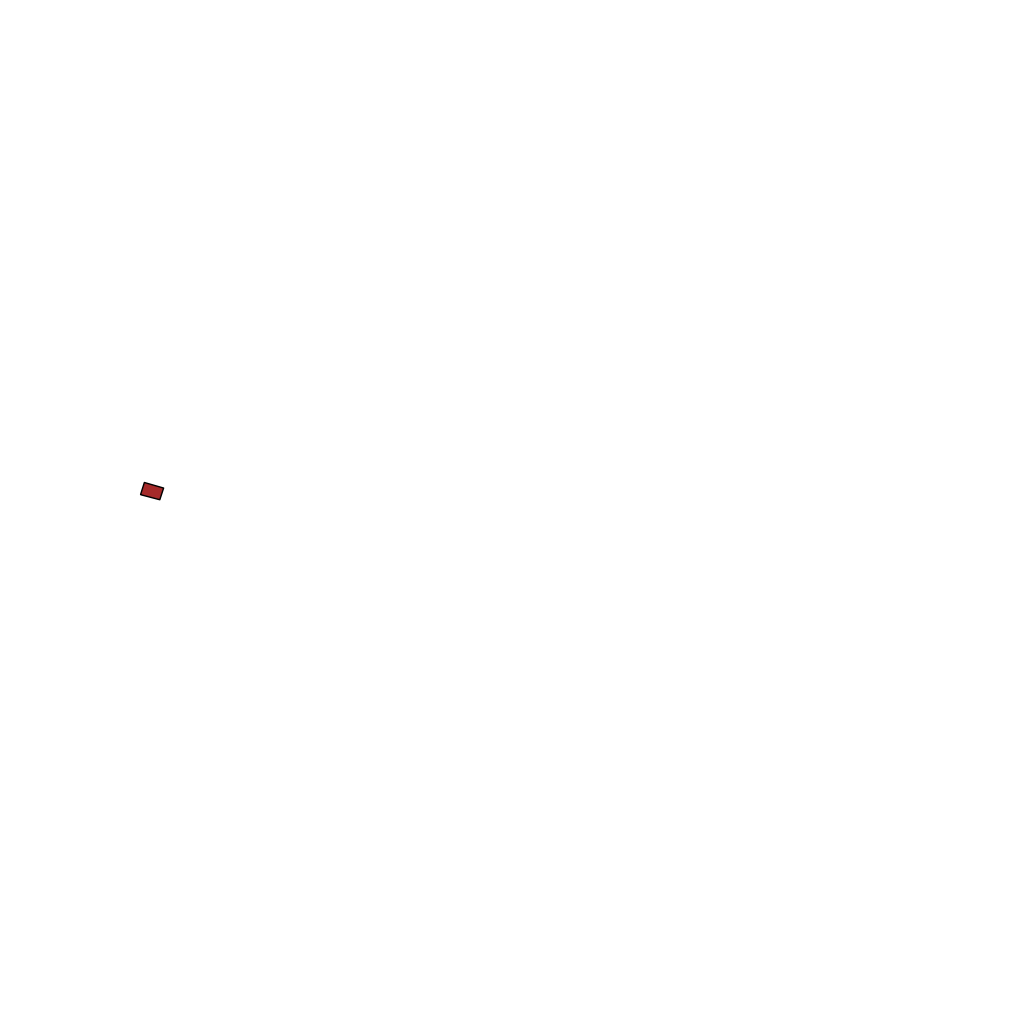
Tags: overhead vector_map, recreation, special, individual_rise, density_1, Facility, 1.0 km²